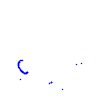
Particle: kaon